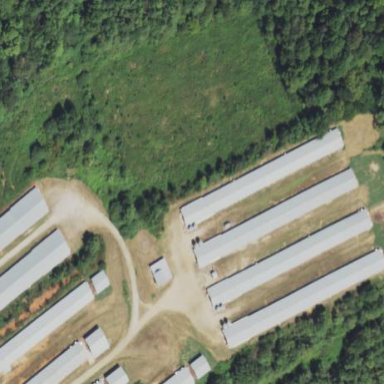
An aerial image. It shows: Farm auxiliary building.